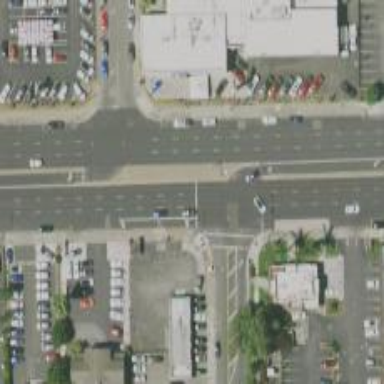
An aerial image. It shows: Solid stop line on the road.